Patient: sex F, age 28
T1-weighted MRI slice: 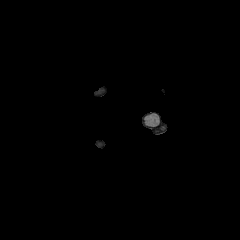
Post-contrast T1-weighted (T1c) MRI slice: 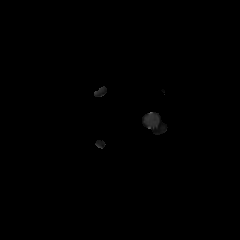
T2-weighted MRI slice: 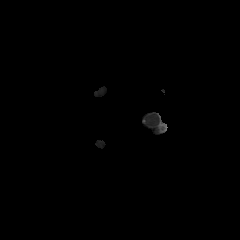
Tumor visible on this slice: no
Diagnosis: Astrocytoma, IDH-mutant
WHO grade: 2